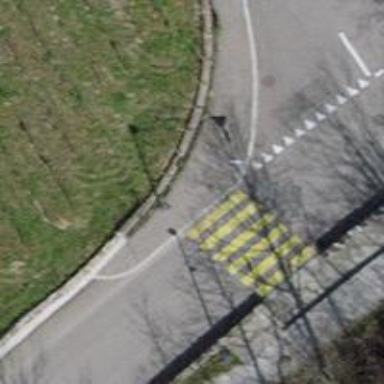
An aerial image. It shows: Uncontrolled zebra crossing on the road.